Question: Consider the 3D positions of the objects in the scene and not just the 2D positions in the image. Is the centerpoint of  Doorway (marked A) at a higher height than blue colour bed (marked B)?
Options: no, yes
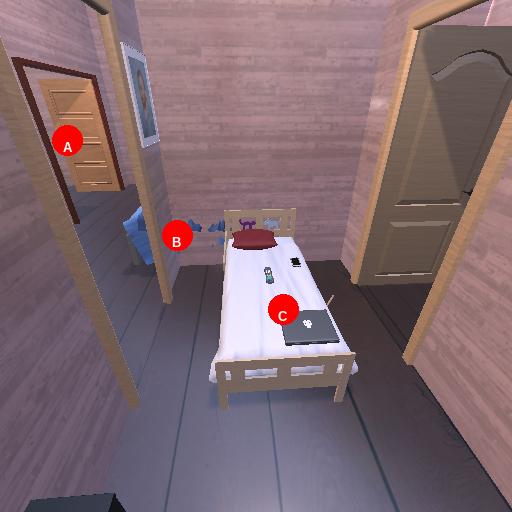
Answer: no